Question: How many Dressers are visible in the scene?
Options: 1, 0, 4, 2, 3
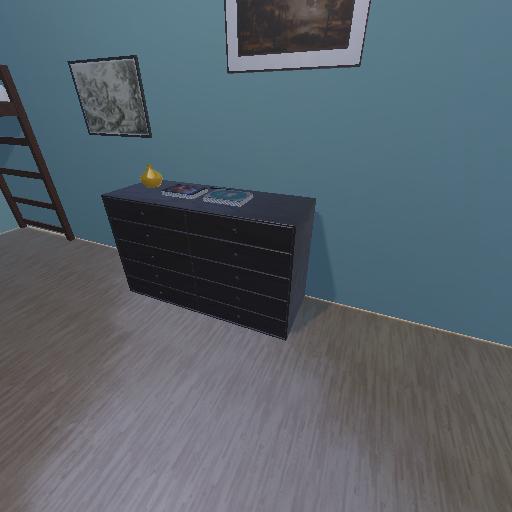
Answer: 1